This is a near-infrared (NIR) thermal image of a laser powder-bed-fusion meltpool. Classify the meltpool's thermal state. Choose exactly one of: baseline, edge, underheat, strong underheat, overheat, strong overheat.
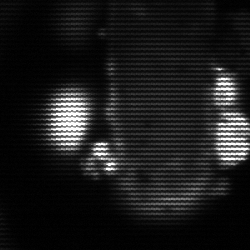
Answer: strong underheat